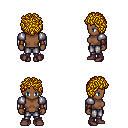
a pixel art fantasy rpg character, female body template, human, dark skin, steel arm armor, metal pants, blonde curly afro hairstyle, leather bracers, maroon shoes, four views (front, back, left, right), 2x2 character sprite sheet, small pixel art, hard edges, no anti-aliasing